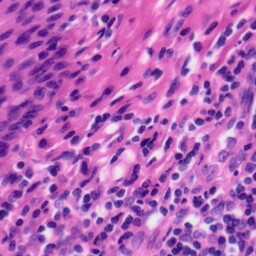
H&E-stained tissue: Tonsil